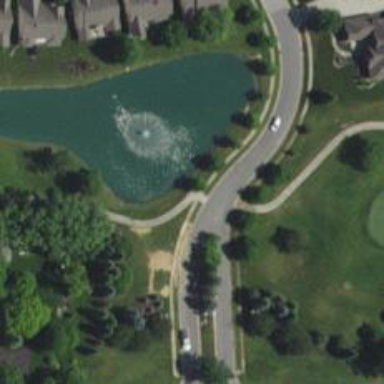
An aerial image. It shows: Path for both road and golf.